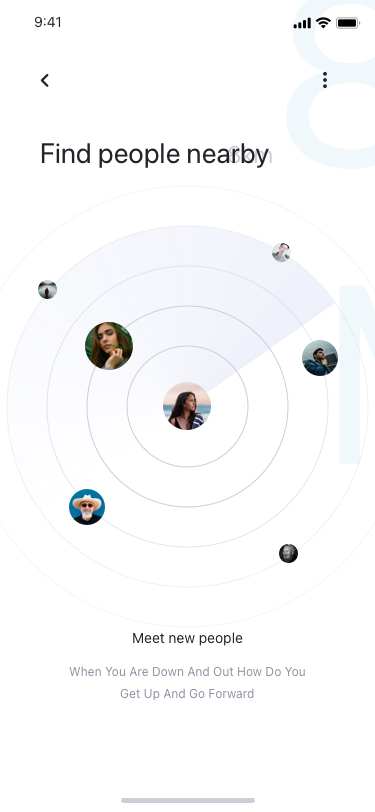
Text in this UI design:
When You Are Down And Out How Do You Get Up And Go Forward
Meet new people
8km
Find people nearby